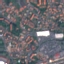
Land use / land cover class: Residential